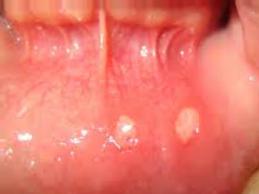
Condition: Mouth Ulcer